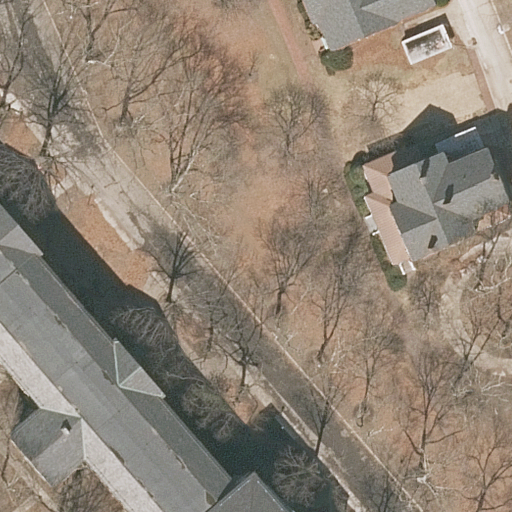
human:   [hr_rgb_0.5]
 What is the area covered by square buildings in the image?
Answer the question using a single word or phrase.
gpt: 0m2

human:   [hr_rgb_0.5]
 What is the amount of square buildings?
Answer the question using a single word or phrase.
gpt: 0

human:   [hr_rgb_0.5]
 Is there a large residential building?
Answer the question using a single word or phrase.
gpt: yes

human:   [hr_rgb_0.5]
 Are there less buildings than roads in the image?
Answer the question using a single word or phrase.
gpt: yes

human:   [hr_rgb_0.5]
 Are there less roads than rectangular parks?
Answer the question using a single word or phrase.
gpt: no

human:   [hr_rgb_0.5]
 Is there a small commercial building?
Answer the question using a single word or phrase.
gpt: no

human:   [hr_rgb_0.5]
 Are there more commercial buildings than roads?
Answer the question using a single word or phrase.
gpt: no

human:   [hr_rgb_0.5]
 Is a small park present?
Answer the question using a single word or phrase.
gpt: no

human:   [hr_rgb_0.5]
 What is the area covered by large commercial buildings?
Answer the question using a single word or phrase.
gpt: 0m2

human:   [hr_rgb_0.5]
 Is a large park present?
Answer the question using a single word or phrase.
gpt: yes

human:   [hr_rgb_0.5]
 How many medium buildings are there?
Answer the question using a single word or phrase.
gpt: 1

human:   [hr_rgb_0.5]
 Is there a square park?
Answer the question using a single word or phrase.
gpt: no

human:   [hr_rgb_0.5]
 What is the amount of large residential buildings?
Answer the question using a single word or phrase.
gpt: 1

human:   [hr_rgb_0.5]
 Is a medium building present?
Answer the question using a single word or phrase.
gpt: yes

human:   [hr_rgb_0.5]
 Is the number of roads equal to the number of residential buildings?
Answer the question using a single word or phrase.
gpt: no

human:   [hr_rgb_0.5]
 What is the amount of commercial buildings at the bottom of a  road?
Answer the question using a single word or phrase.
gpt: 0

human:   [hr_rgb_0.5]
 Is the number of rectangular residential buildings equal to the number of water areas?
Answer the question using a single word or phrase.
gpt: no

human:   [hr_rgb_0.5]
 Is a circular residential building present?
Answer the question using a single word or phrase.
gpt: no

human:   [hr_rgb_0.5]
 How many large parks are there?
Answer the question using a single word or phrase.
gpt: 1

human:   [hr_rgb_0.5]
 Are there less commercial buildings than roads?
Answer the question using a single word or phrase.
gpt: yes

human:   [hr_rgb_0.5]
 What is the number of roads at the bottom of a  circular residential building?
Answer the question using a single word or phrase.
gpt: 0

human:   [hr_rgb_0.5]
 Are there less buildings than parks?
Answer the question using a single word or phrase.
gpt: no

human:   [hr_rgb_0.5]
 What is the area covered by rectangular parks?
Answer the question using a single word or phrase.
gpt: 7693m2

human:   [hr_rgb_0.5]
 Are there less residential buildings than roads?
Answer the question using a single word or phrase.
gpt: yes

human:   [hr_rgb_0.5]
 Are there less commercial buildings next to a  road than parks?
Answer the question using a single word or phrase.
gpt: yes

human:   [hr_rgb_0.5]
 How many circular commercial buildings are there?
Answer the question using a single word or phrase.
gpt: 0

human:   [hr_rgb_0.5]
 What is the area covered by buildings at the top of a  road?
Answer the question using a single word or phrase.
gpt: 191m2

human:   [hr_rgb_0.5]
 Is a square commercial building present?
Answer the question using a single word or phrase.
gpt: no

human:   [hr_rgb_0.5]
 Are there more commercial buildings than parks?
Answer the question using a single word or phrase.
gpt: no

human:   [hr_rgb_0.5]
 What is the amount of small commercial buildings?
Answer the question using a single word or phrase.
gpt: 0

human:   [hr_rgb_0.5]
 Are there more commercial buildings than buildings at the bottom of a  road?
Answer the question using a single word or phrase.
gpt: no

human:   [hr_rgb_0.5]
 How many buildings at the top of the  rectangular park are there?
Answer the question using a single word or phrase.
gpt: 0

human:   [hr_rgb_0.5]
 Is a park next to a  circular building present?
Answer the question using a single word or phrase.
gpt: no

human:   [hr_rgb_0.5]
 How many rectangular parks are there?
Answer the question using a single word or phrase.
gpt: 1

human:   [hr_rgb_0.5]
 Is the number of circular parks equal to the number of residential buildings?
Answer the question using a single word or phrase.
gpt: no

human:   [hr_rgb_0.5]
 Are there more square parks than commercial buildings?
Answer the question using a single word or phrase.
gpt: no